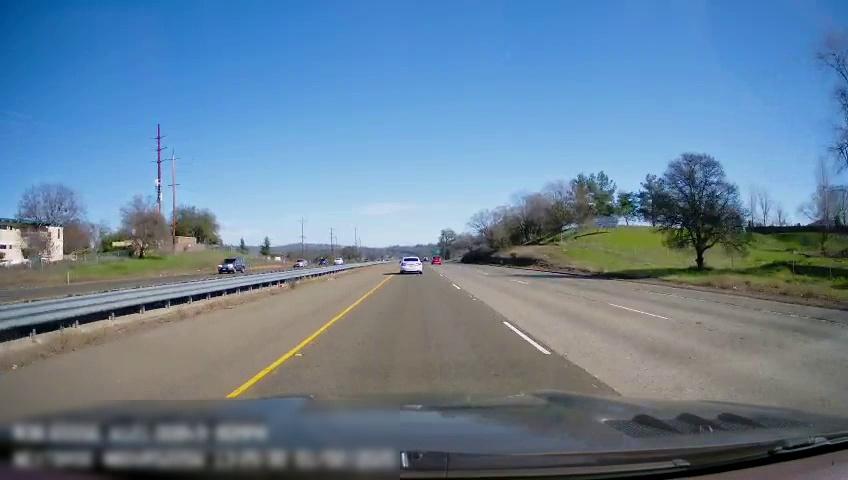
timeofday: Day
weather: Sunny
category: Drivable Space
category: Drivable Space
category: Vehicles | Car
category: Vehicles | Car
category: Vehicles | SUV
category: Vehicles | Car
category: Vehicles | SUV
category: Vehicles | SUV
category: Lanes | Current Lane
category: Lanes | Current Lane
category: Lanes | Alternate Lane
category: Lanes | Alternate Lane